Question: After watching the AngularJS "Massive AngularJS apps" presentation (<URL>,
I was attempting to implement the following scenario
1) User requests index.html (Server side generation)
2) Flask checks if authentication cookie is present
3) If cookie is missing, redirect to login.html (also server side generated)
4) On login page, POST the login information.
5) Flask verifies user + password -> sets cookie, redirects to /
6) Flask checks cookie, retrieves user profile + generates index.html
7) Client app starts
8) Client is expected to do a call to /token (with cookie)
9) Flask verifies request, generates new access + refresh token & expires init cookie
10) Client receives tokens & can do normal REST calls with basic auth header using the tokens
Is this is an acceptable flow security wise and/or there better ways?
EDIT: Updated question + Added the flow I would use as a sequence diagram:
EDIT2: I noticed I can't reload the page since the cookie will be expired, so I'm starting to doubt the use of access tokens..

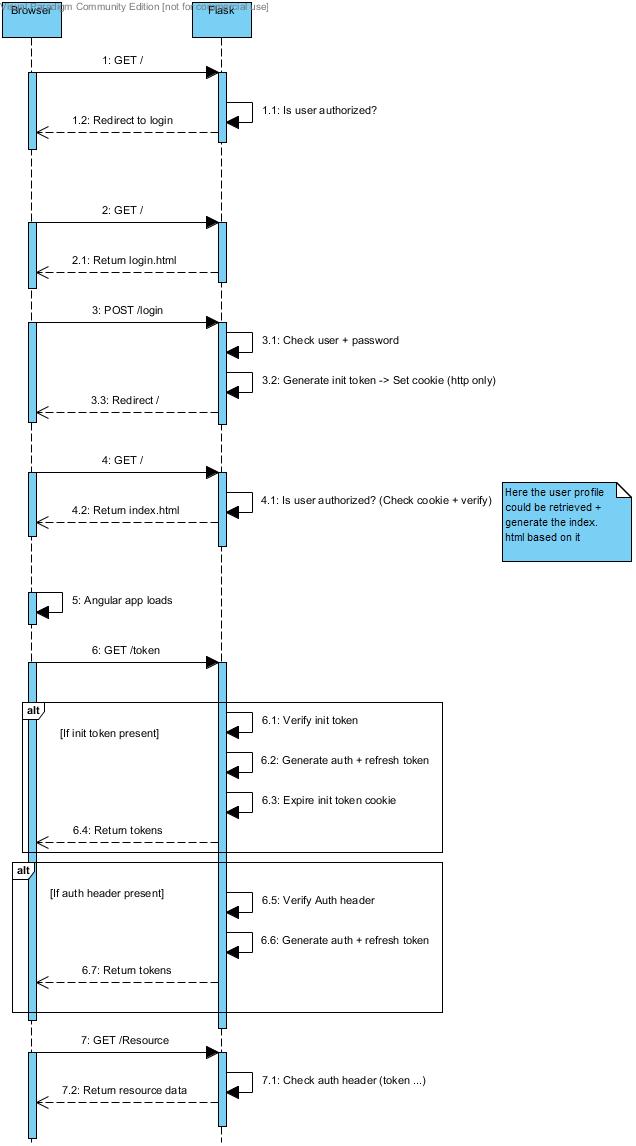
Answer: I'm confused by the complexity proposed in the question.
When I think about user security for webAPI/RESTful projects (regardless of whither angularjs/flask are involved), I think of the following data exchange:
1. User (via their web browser) submits auth secrets (I.E. User and Password) to web server
2. Using the above, the Web Server: creates a non-forgable new secret which it can decode to identify the user (I.E. sign or encrypt a user-record, sessionID-that-includes-login-info, or user-ref-token) pushes that new secret into the User's web browser (I.E. make the user's web browser store it as a cookie)
3. All future HTTP/API/REST connections from the client (other then changing user auth secrets) are then done by including the web-server-secret/cookie, either by the client javascript pulling the cookie and including it in the URL/data-body or by letting the web server access the cookie by normal means
Your question seems to be asking about multiple layers of complexity beyond my base case and I don't understand what is necessitating this extra complexity (specifically your "The problem" text and your step #9). If this complexity is needed because of some facet of angular or flask (I.E.: if your having trouble with access to cookies, or your trying to mitigate some other security problem) please explain.